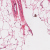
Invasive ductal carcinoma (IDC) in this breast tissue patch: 0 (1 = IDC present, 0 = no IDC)